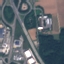
Label: Highway